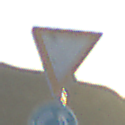
Verkehrszeichen: VorfahrtGewaehren
Zusatzzeichen unten: Kreisverkehr
Umgebung: Outdoor, Nature
Tageszeit: SunriseSunset
Wetter: Clear
Licht: Natural
Jahreszeit: NotSpecified
Kontrast: HighContrast